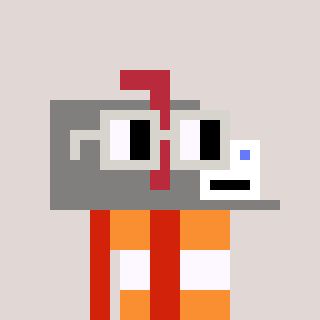
a pixel art character with square light gray glasses, a mailbox-shaped head and a red-colored body on a warm background